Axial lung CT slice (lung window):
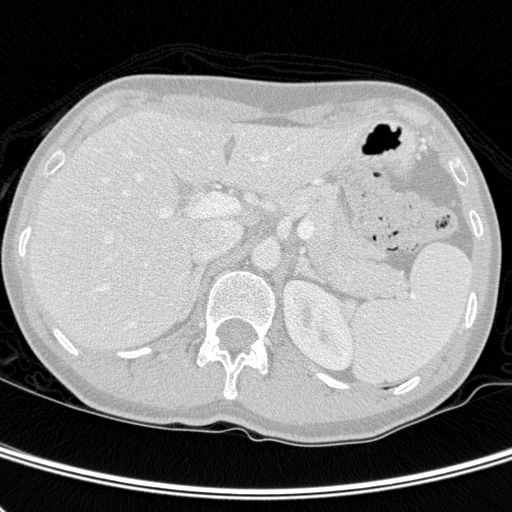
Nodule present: no